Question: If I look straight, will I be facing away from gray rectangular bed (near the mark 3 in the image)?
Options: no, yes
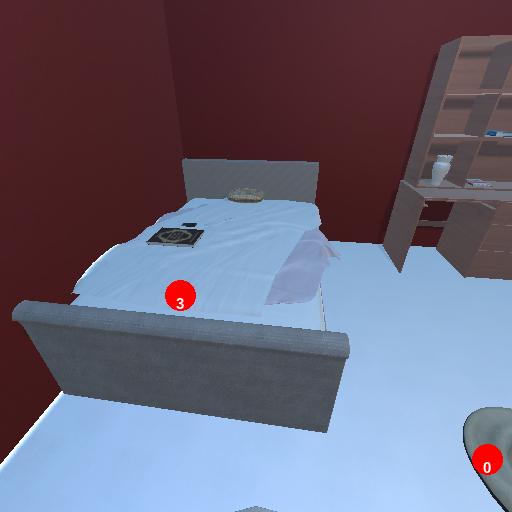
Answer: no